Interaction volume radius: 10 \u00c5
Interaction volume height: 10 \u00c5
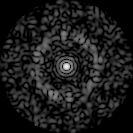
Disorder parameter: 0.8179